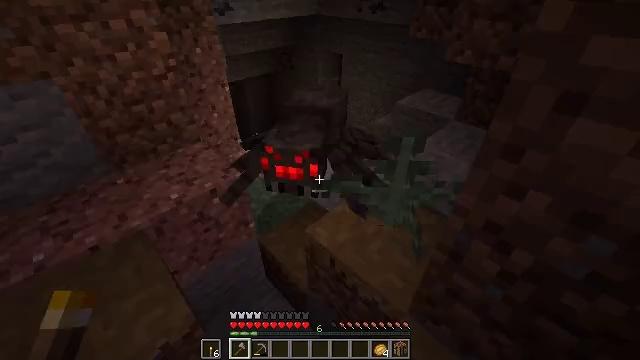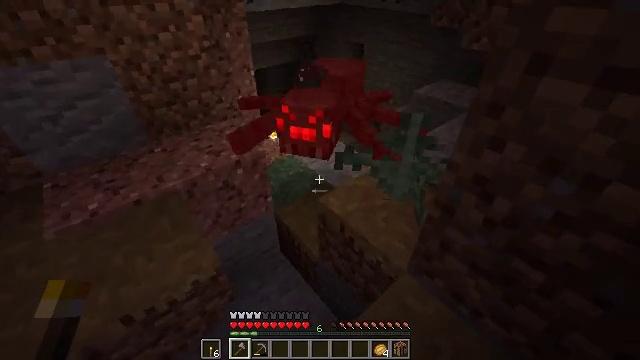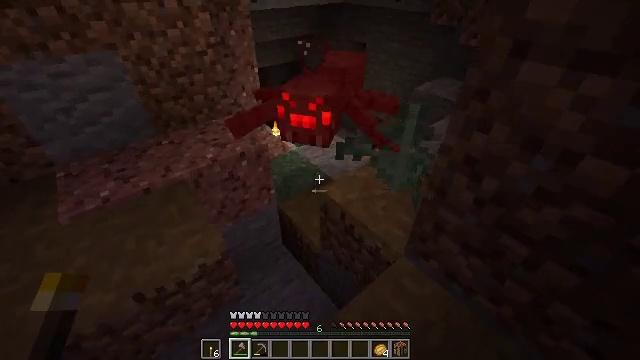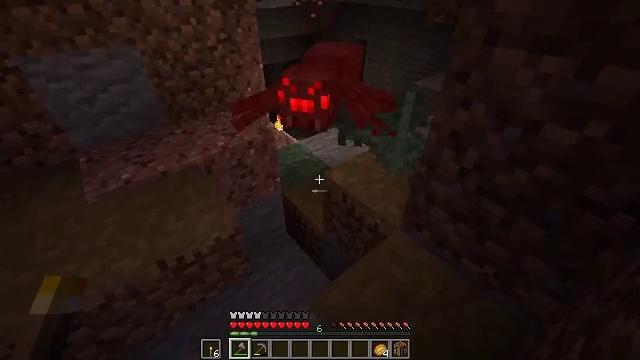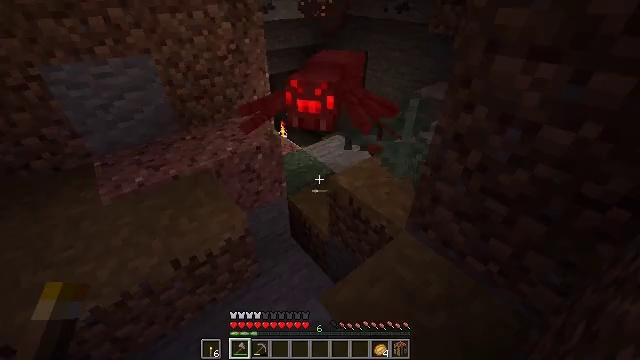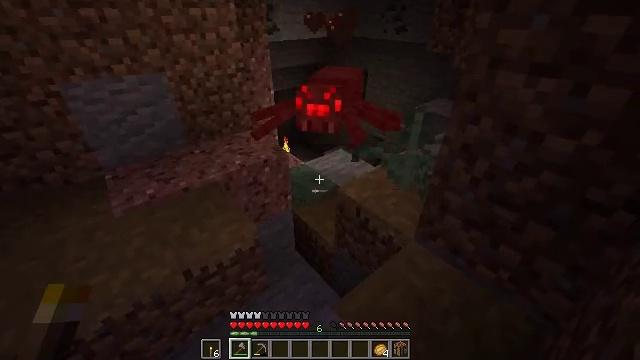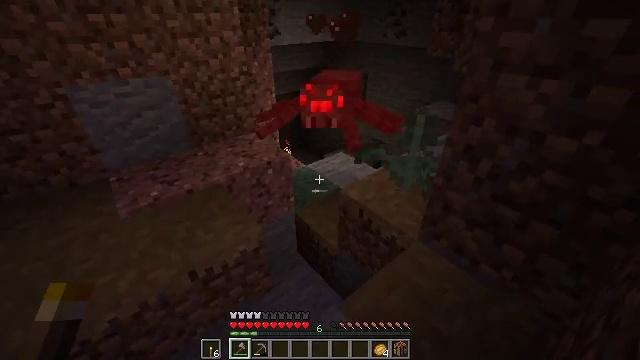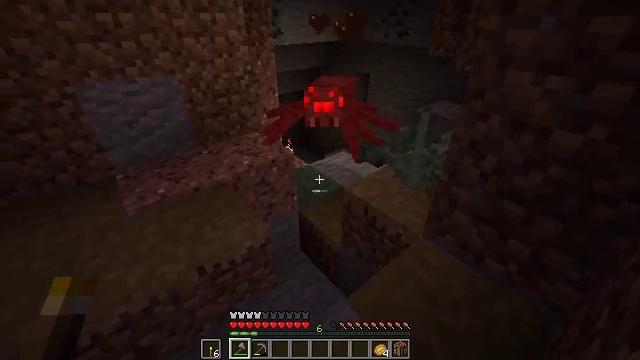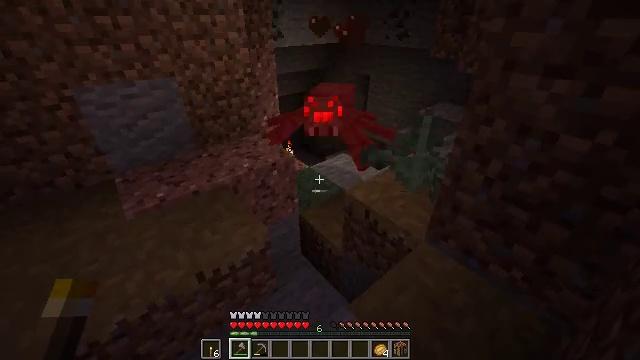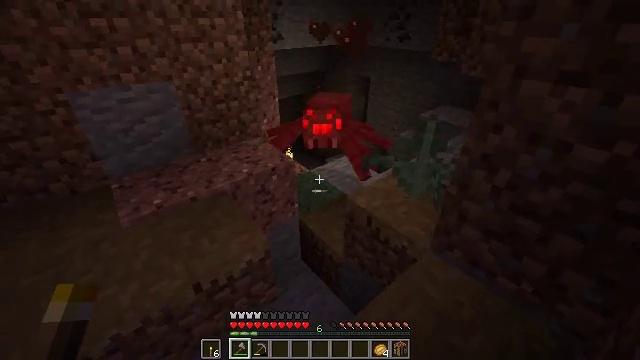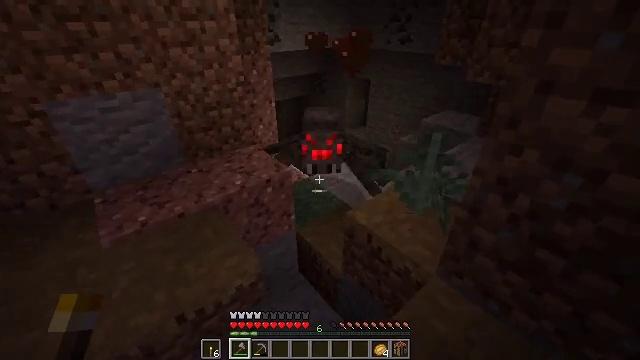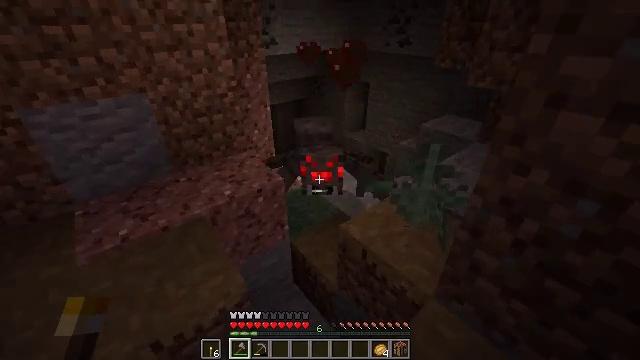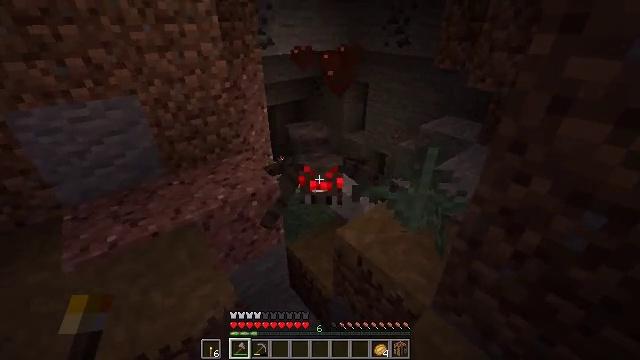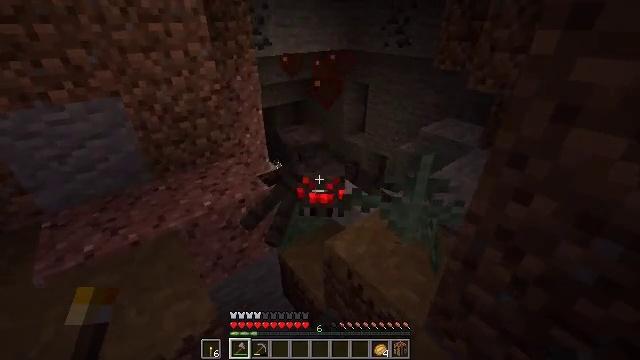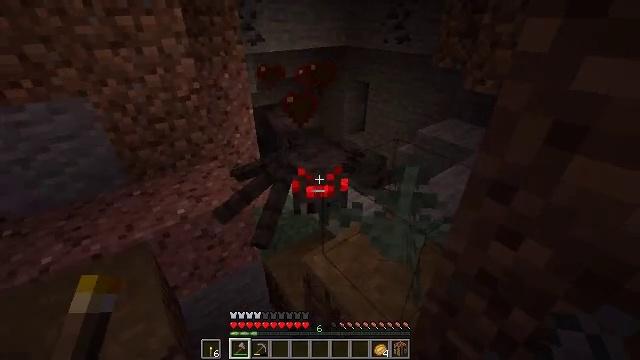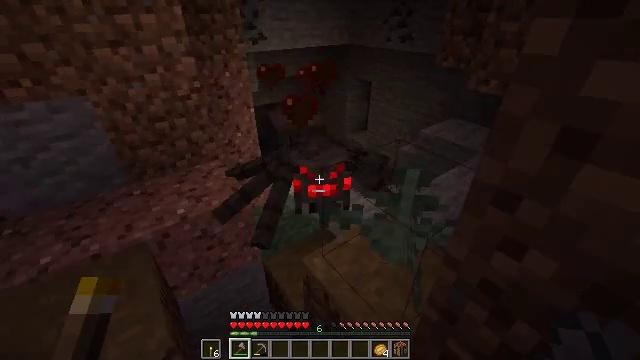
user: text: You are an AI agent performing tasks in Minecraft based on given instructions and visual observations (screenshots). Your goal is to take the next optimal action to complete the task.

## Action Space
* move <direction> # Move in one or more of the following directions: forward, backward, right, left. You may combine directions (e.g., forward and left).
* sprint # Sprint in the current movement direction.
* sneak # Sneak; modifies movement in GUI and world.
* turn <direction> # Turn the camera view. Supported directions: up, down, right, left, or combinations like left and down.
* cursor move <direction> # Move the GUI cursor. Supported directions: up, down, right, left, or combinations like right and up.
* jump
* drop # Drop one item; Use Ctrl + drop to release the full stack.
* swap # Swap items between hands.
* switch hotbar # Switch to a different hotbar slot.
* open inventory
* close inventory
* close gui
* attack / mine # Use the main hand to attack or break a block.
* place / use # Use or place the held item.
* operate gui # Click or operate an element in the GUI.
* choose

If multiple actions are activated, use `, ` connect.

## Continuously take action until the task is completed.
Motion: motion action
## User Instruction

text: Harvest some fern.
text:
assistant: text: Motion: move back, turn left and down
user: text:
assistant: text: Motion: move back
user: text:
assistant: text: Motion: move back
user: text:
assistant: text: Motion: move back, turn up
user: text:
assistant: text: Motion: turn up
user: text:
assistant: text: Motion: no_op
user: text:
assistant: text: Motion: no_op
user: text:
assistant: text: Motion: move forward
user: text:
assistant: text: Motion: move forward
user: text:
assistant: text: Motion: move forward and move right
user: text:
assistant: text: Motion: move forward and move right
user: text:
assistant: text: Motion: move forward and move right
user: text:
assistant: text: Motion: move forward and move right
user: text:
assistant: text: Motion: move forward and move right, turn left
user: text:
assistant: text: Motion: move forward
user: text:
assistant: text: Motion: move forward, turn left and down
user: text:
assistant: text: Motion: turn left and down
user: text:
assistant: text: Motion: attack / mine
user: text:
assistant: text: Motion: turn right, attack / mine
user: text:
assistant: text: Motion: attack / mine
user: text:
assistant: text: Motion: turn right and up, attack / mine
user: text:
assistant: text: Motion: move back
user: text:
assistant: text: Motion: no_op